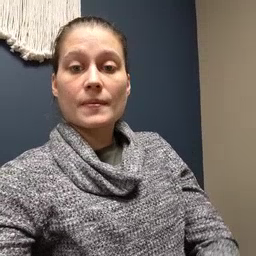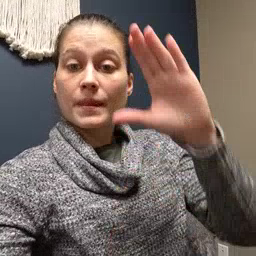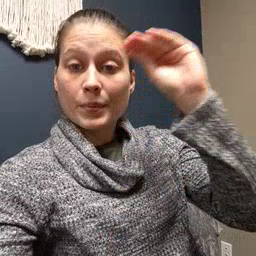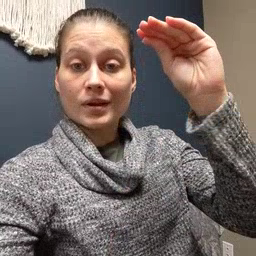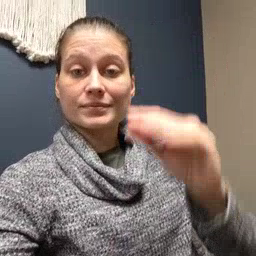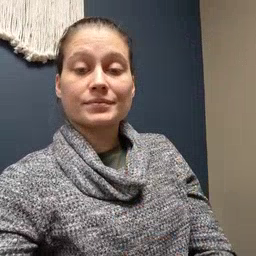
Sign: boy